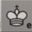
Piece: wK